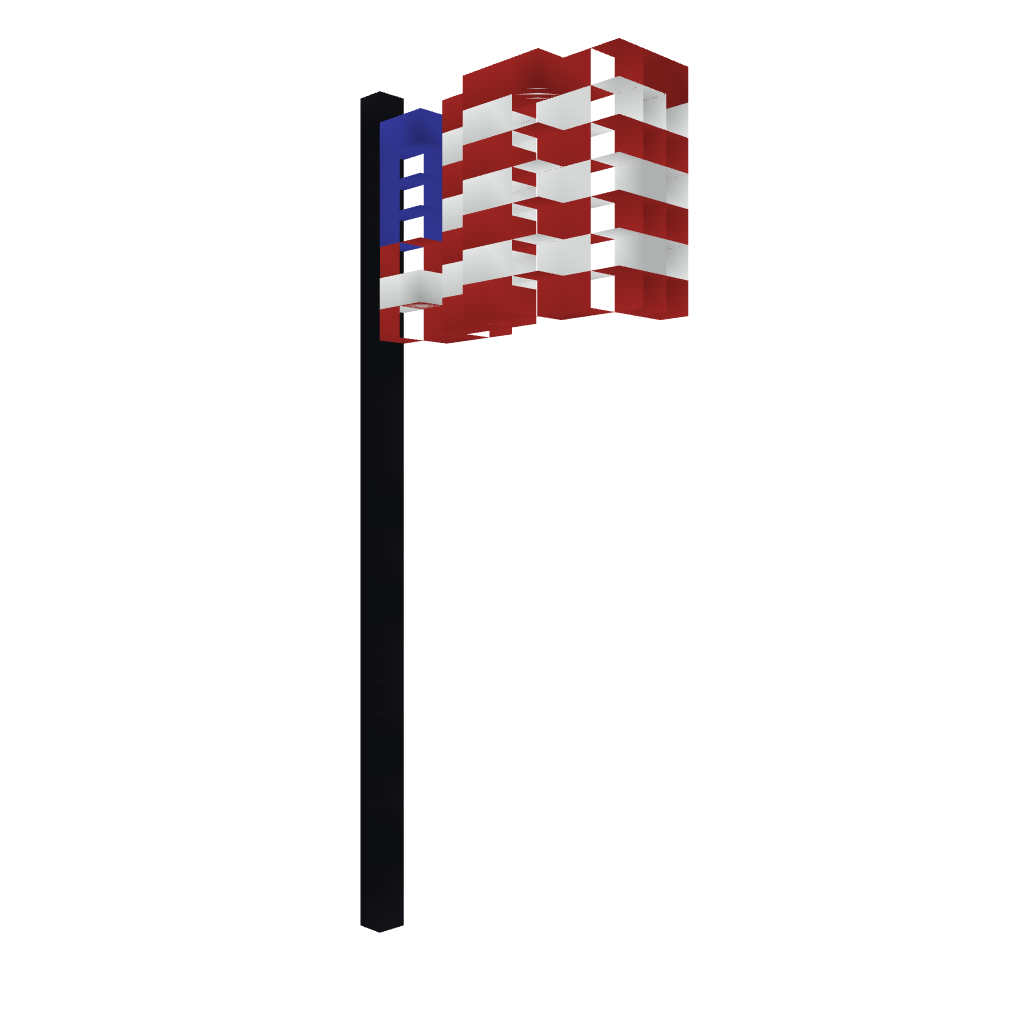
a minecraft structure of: USA Flag!